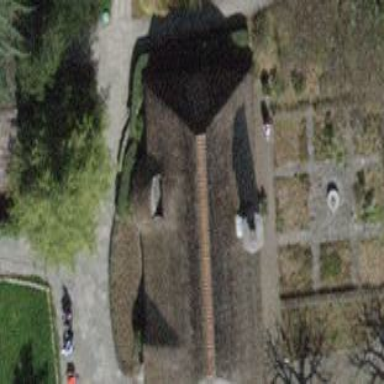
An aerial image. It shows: Hut.